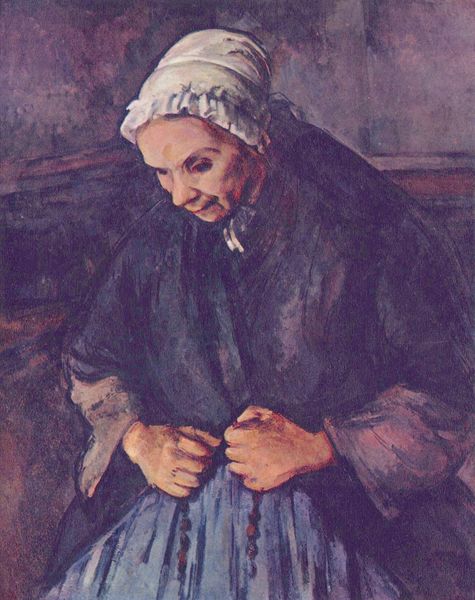
Titel: Greisin mit Rosenkranz
Künstler: Paul Cézanne
Standort: London
Institution: National Gallery
Schlagwörter: blau, dunkel, gemälde, hand, haut, kopf, schatten, umhang, weiß, sitzen, abend, braun, finger, frau, grau, hintergrund, hut, kleid, licht, mund, nase, raum, schwarz, stirn, zimmer, ölbild, blick, rot, tuch, expressionismus, haube, malerei, rock, schleife, alt, jacke, mütze, wand, alte, arm, augen, band, falten, gesicht, halten, kragen, ärmel, bild, hände, innenraum, portrait, porträt, öl, kalt, einsam, kirche, gewand, mantel, realismus, schnur, stoff, mutter, augenbrauen, gebeugt, kinn, lippen, perlen, schultern, traurig, schürze, ecke, düster, studie, bäuerin, kette, lila, violett, van gogh, ölgemälde, falte, kopftuch, ernst, finster, wiess, gesenkt, faltenwurf, rüsche, rüschen, bauer, unten, alter, glaube, seite, chapeau, faust, fäuste, niederländisch, beten, gebet, schläfe, sims, andächtig, versunken, dynamisch, einfarbig, eintönig, schultertuch, cézanne, andacht, betende, gebunden, flämisch, greisin, femme, rosenkranz, alte frau, main, robe, dirndl, bitten, gläubig, gläubige, geicht, bleu, coiffe, simpel, geischt, flandern, katholisch, verwirrt, kummer, frömmigkeit, bedrückt, umschlagtuch, rennaisance, gram, mains, blaues kleid, belgien, hinunter, ände, rocl, banc, voiture, bedrückit, kopfbedenkung, einfalt, verkrampftheit, chapelet, rosenskranz, coife, chapelé, chasuble, friere